Interaction volume radius: 10 \u00c5
Interaction volume height: 20 \u00c5
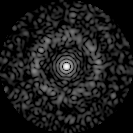
Disorder parameter: 0.8305